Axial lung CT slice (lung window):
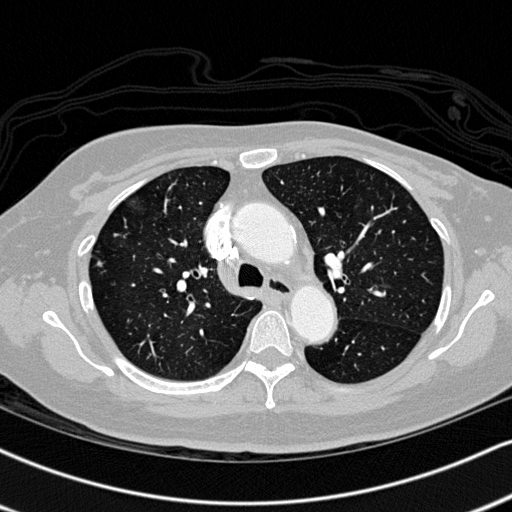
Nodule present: yes
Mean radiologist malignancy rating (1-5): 2